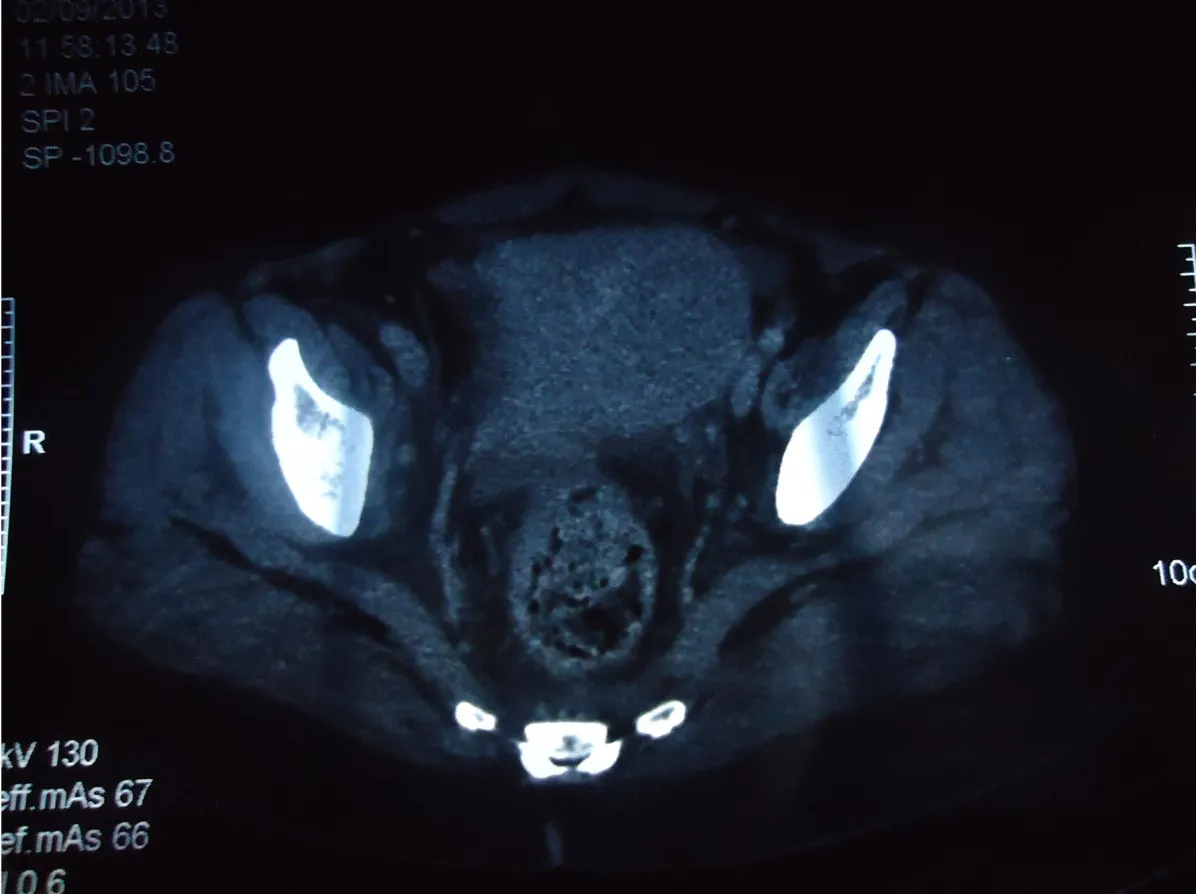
Computed tomography slice of the patient pelvis showing a cervico-isthmic mass.
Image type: radiology (ct)